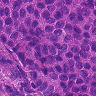
Metastatic tissue present: yes